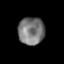
Tissue: prostate
Cell type: T cells
Senescence score: 0.3287
Nuclear area (px): 707
Mean DAPI intensity: 121.273